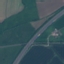
Label: Highway